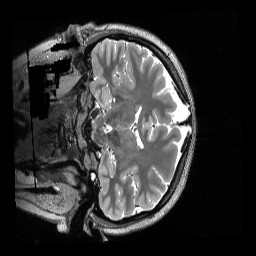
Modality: T2w
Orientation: coronal
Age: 23
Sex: female
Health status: healthy
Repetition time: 3.2 s
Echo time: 0.563 s